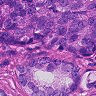
Metastatic tissue present: yes